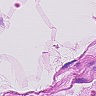
Metastatic tissue present: no